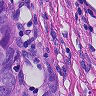
Metastatic tissue present: yes